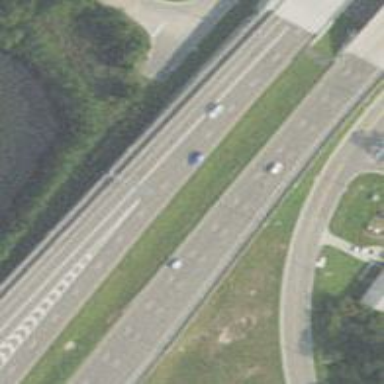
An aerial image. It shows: Asphalt motorway link.